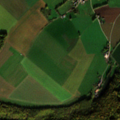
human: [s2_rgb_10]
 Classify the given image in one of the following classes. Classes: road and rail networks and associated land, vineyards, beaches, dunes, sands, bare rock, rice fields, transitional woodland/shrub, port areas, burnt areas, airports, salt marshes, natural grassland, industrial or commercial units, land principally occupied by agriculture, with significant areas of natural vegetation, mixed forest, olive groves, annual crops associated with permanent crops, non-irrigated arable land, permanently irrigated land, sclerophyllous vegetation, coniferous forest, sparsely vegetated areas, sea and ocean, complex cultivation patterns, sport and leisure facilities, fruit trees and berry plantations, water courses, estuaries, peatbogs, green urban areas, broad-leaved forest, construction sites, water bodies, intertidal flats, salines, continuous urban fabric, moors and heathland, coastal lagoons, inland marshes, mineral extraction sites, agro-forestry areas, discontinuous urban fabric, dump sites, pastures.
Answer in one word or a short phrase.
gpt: discontinuous urban fabric, non-irrigated arable land, complex cultivation patterns, broad-leaved forest